Aerial crown-view tile of a tropical tree (Barro Colorado Island, Panama), acquired 20240611:
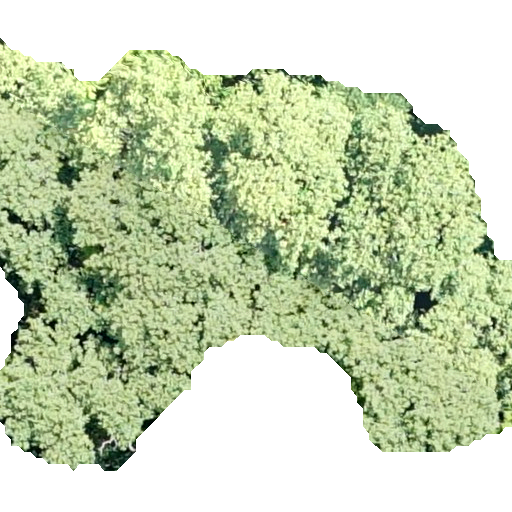
Species: Hieronyma alchorneoides
GBIF accepted scientific name: Hieronyma alchorneoides
Crown area: 301.526 m²